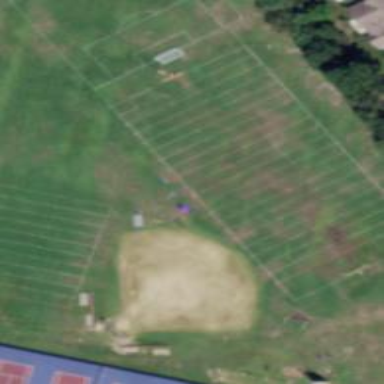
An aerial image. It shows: Baseball pitch for leisure land activities.